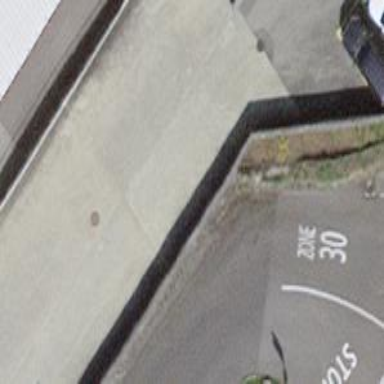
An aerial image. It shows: Retaining wall.